Field crop: maize
Growth stage: 2
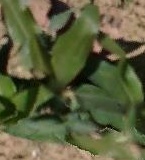
Species: maize